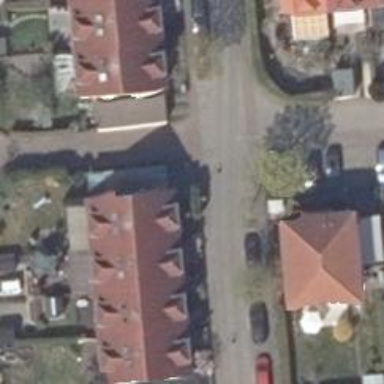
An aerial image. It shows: Living street.